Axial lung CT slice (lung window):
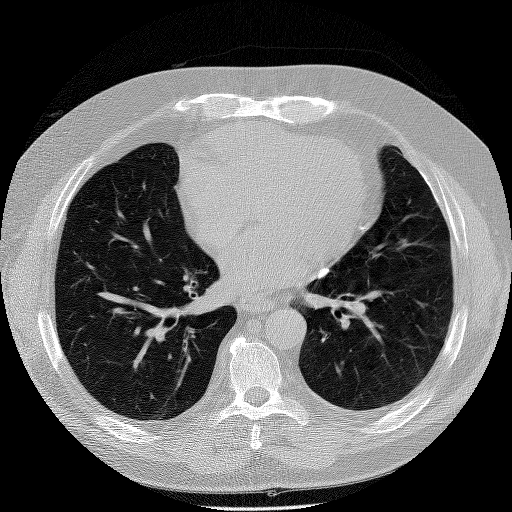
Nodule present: no